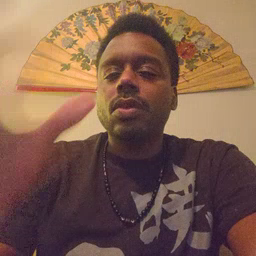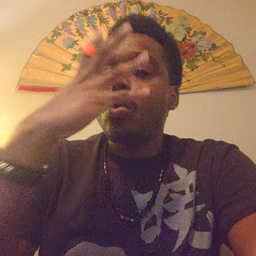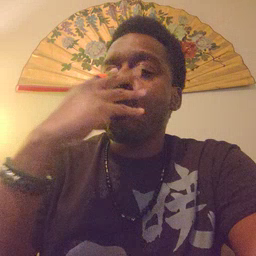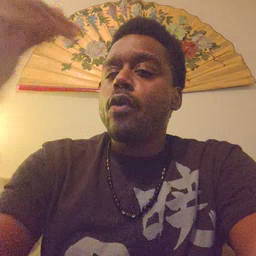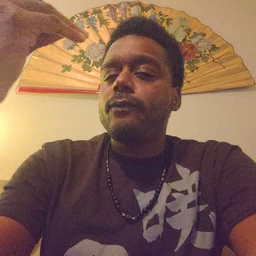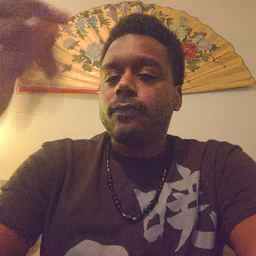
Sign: wolf